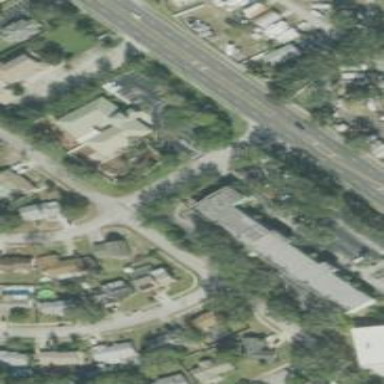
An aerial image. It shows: Commercial building.